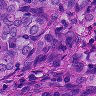
Metastatic tissue present: yes